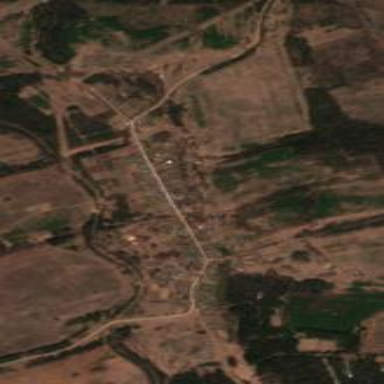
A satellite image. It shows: Residential area in small hamlet.